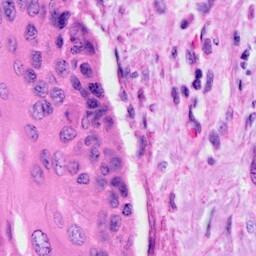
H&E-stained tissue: Cervix